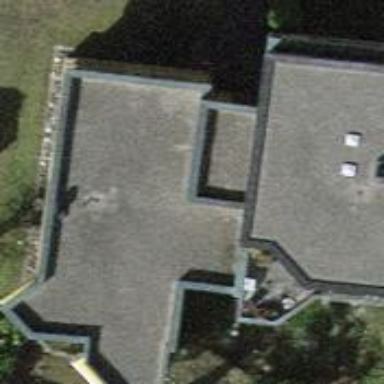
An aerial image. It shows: Flat roofed building.